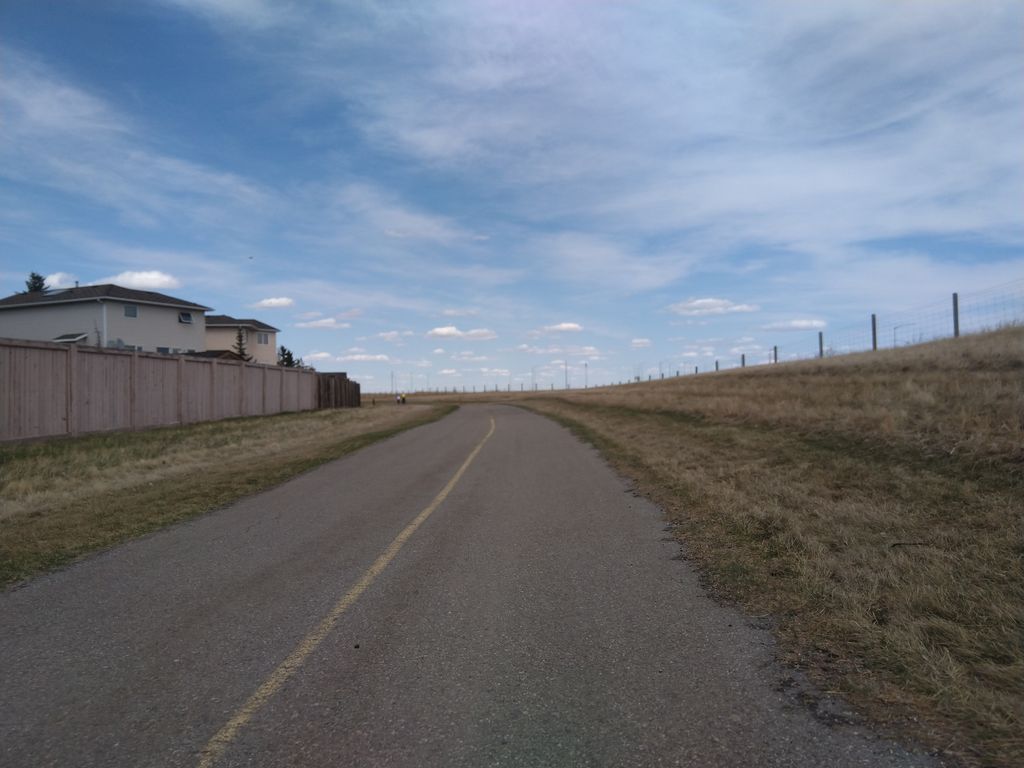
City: calgary